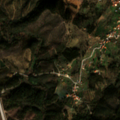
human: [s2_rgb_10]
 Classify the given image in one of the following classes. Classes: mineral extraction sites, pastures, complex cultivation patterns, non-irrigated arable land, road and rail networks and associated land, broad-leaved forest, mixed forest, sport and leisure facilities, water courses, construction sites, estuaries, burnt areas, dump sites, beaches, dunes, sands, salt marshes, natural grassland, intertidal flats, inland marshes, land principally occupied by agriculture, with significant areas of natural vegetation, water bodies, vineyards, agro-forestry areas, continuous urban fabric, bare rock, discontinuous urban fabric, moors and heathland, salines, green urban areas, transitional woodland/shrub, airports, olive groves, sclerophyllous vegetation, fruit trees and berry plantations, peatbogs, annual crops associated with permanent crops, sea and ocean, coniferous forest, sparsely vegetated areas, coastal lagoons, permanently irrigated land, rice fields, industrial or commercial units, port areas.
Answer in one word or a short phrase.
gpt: complex cultivation patterns, broad-leaved forest, transitional woodland/shrub